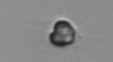
Label: Apedinella